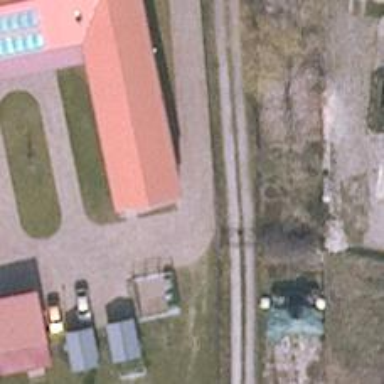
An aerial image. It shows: Driveway.